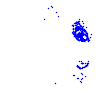
Particle: pion